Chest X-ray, PA view. Patient: 11 years old, sex F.
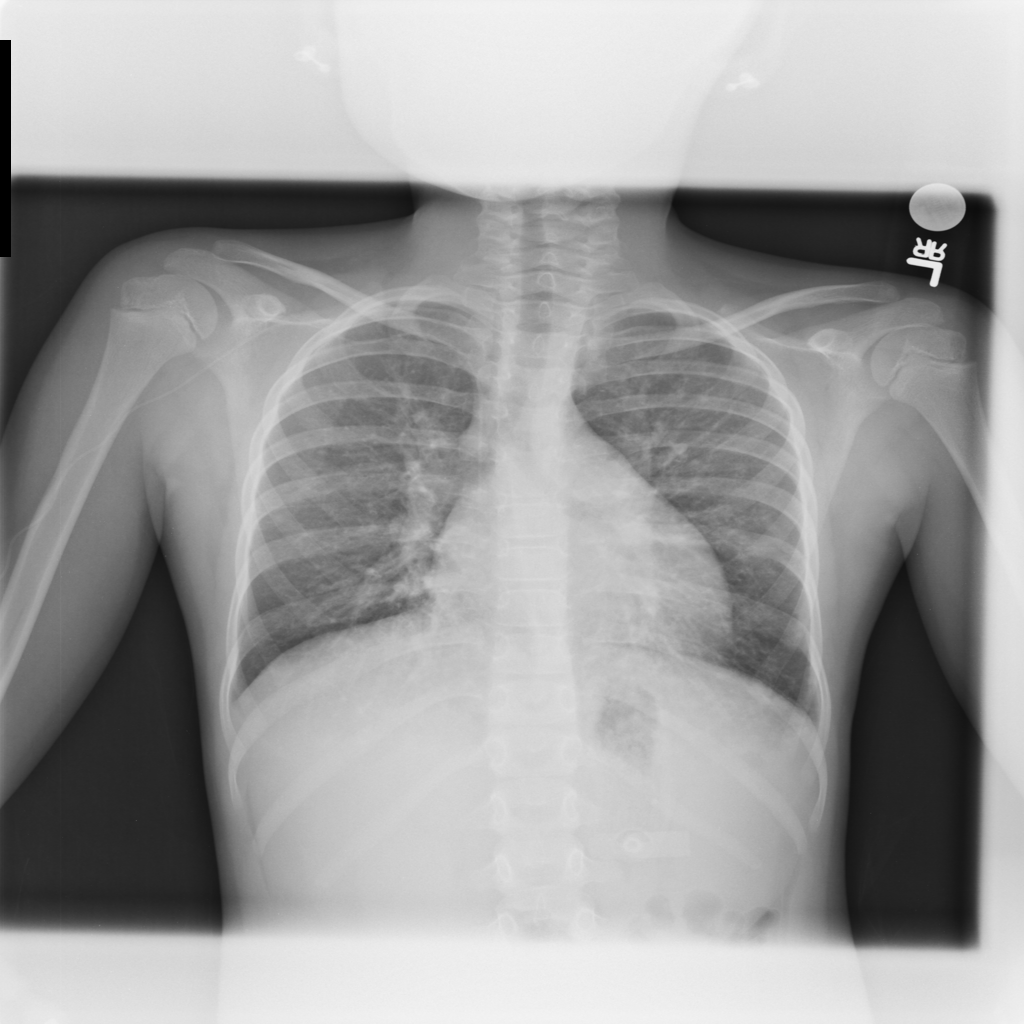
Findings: No Finding